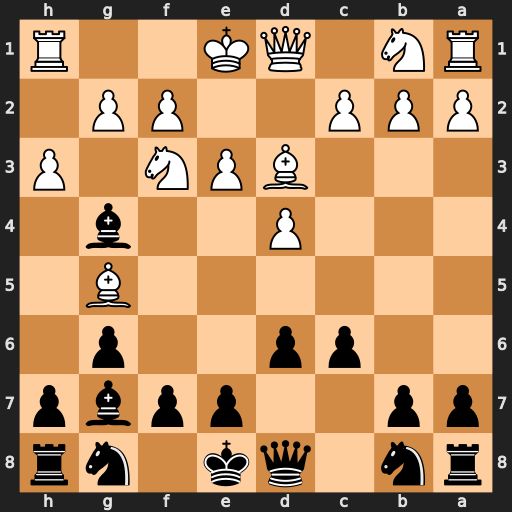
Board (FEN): rn1qk1nr/pp2ppbp/2pp2p1/6B1/3P2b1/3BPN1P/PPP2PP1/RN1QK2R
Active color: b
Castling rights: KQkq
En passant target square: -
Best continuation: Bxf3 Qxf3 Qa5+ Nd2 Qxg5